【题型】解答题　【知识点】解析几何　【难度】easy
已知直线 $l: 2x - 5y + 3 = 0$，$l_1: y = -1$，直线 $l$ 与 $l_1$ 交于点 $A$。

(1) 求过点 $A$ 且与 $l$ 垂直的直线 $l'$ 的方程；

(2) 点 $B$ 是直线 $l_1$ 上异于 $A$ 的一点，若 $l$ 为 $\angle BAC$ 的角平分线，求点 $C$ 所在的直线 $l_2$ 的方程。
【解答】
【答案】(1) $5x + 2y + 22 = 0$

(2) $20x - 21y + 59 = 0$

【分析】(1) 求出 $A(-4,-1)$，再写出点斜式方程即可；

(2) 取点 $B(0,-1)$，求出其关于直线 $l$ 的对称点坐标，再利用点斜式方程即可。

【详解】(1) 令 $y = -1$，则 $2x - 5 \times (-1) + 3 = 0$，解得 $x = -4$，

则 $A(-4,-1)$，因为直线 $l$ 的斜率 $k_l = \frac{2}{5}$，则 $k_{l'} = -\frac{5}{2}$，

则直线 $l'$ 的方程为 $y + 1 = -\frac{5}{2}(x + 4)$，即 $5x + 2y + 22 = 0$。

(2) 取点 $B(0,-1)$，设其关于直线 $2x - 5y + 3 = 0$ 的对称点 $B_1(a,b)$，

则 $\begin{cases} \frac{b+1}{a} \times \frac{2}{5} = -1 \\ 2 \times \frac{a}{2} - 5 \times \frac{b-1}{2} + 3 = 0 \end{cases}$，解得 $\begin{cases} a = -\frac{32}{29} \\ b = \frac{51}{29} \end{cases}$，

则点 $C$ 所在的直线 $l_2$ 的方程 $y + 1 = \frac{-1 - \frac{51}{29}}{-4 + \frac{32}{29}}(x + 4)$，即 $20x - 21y + 59 = 0$。

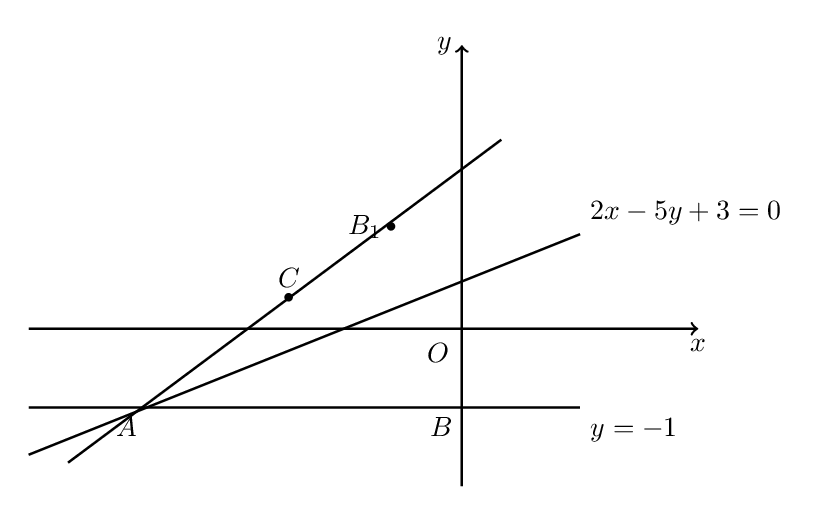